Field crop: maize
Growth stage: 1
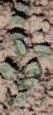
Species: convolvulus